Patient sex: M
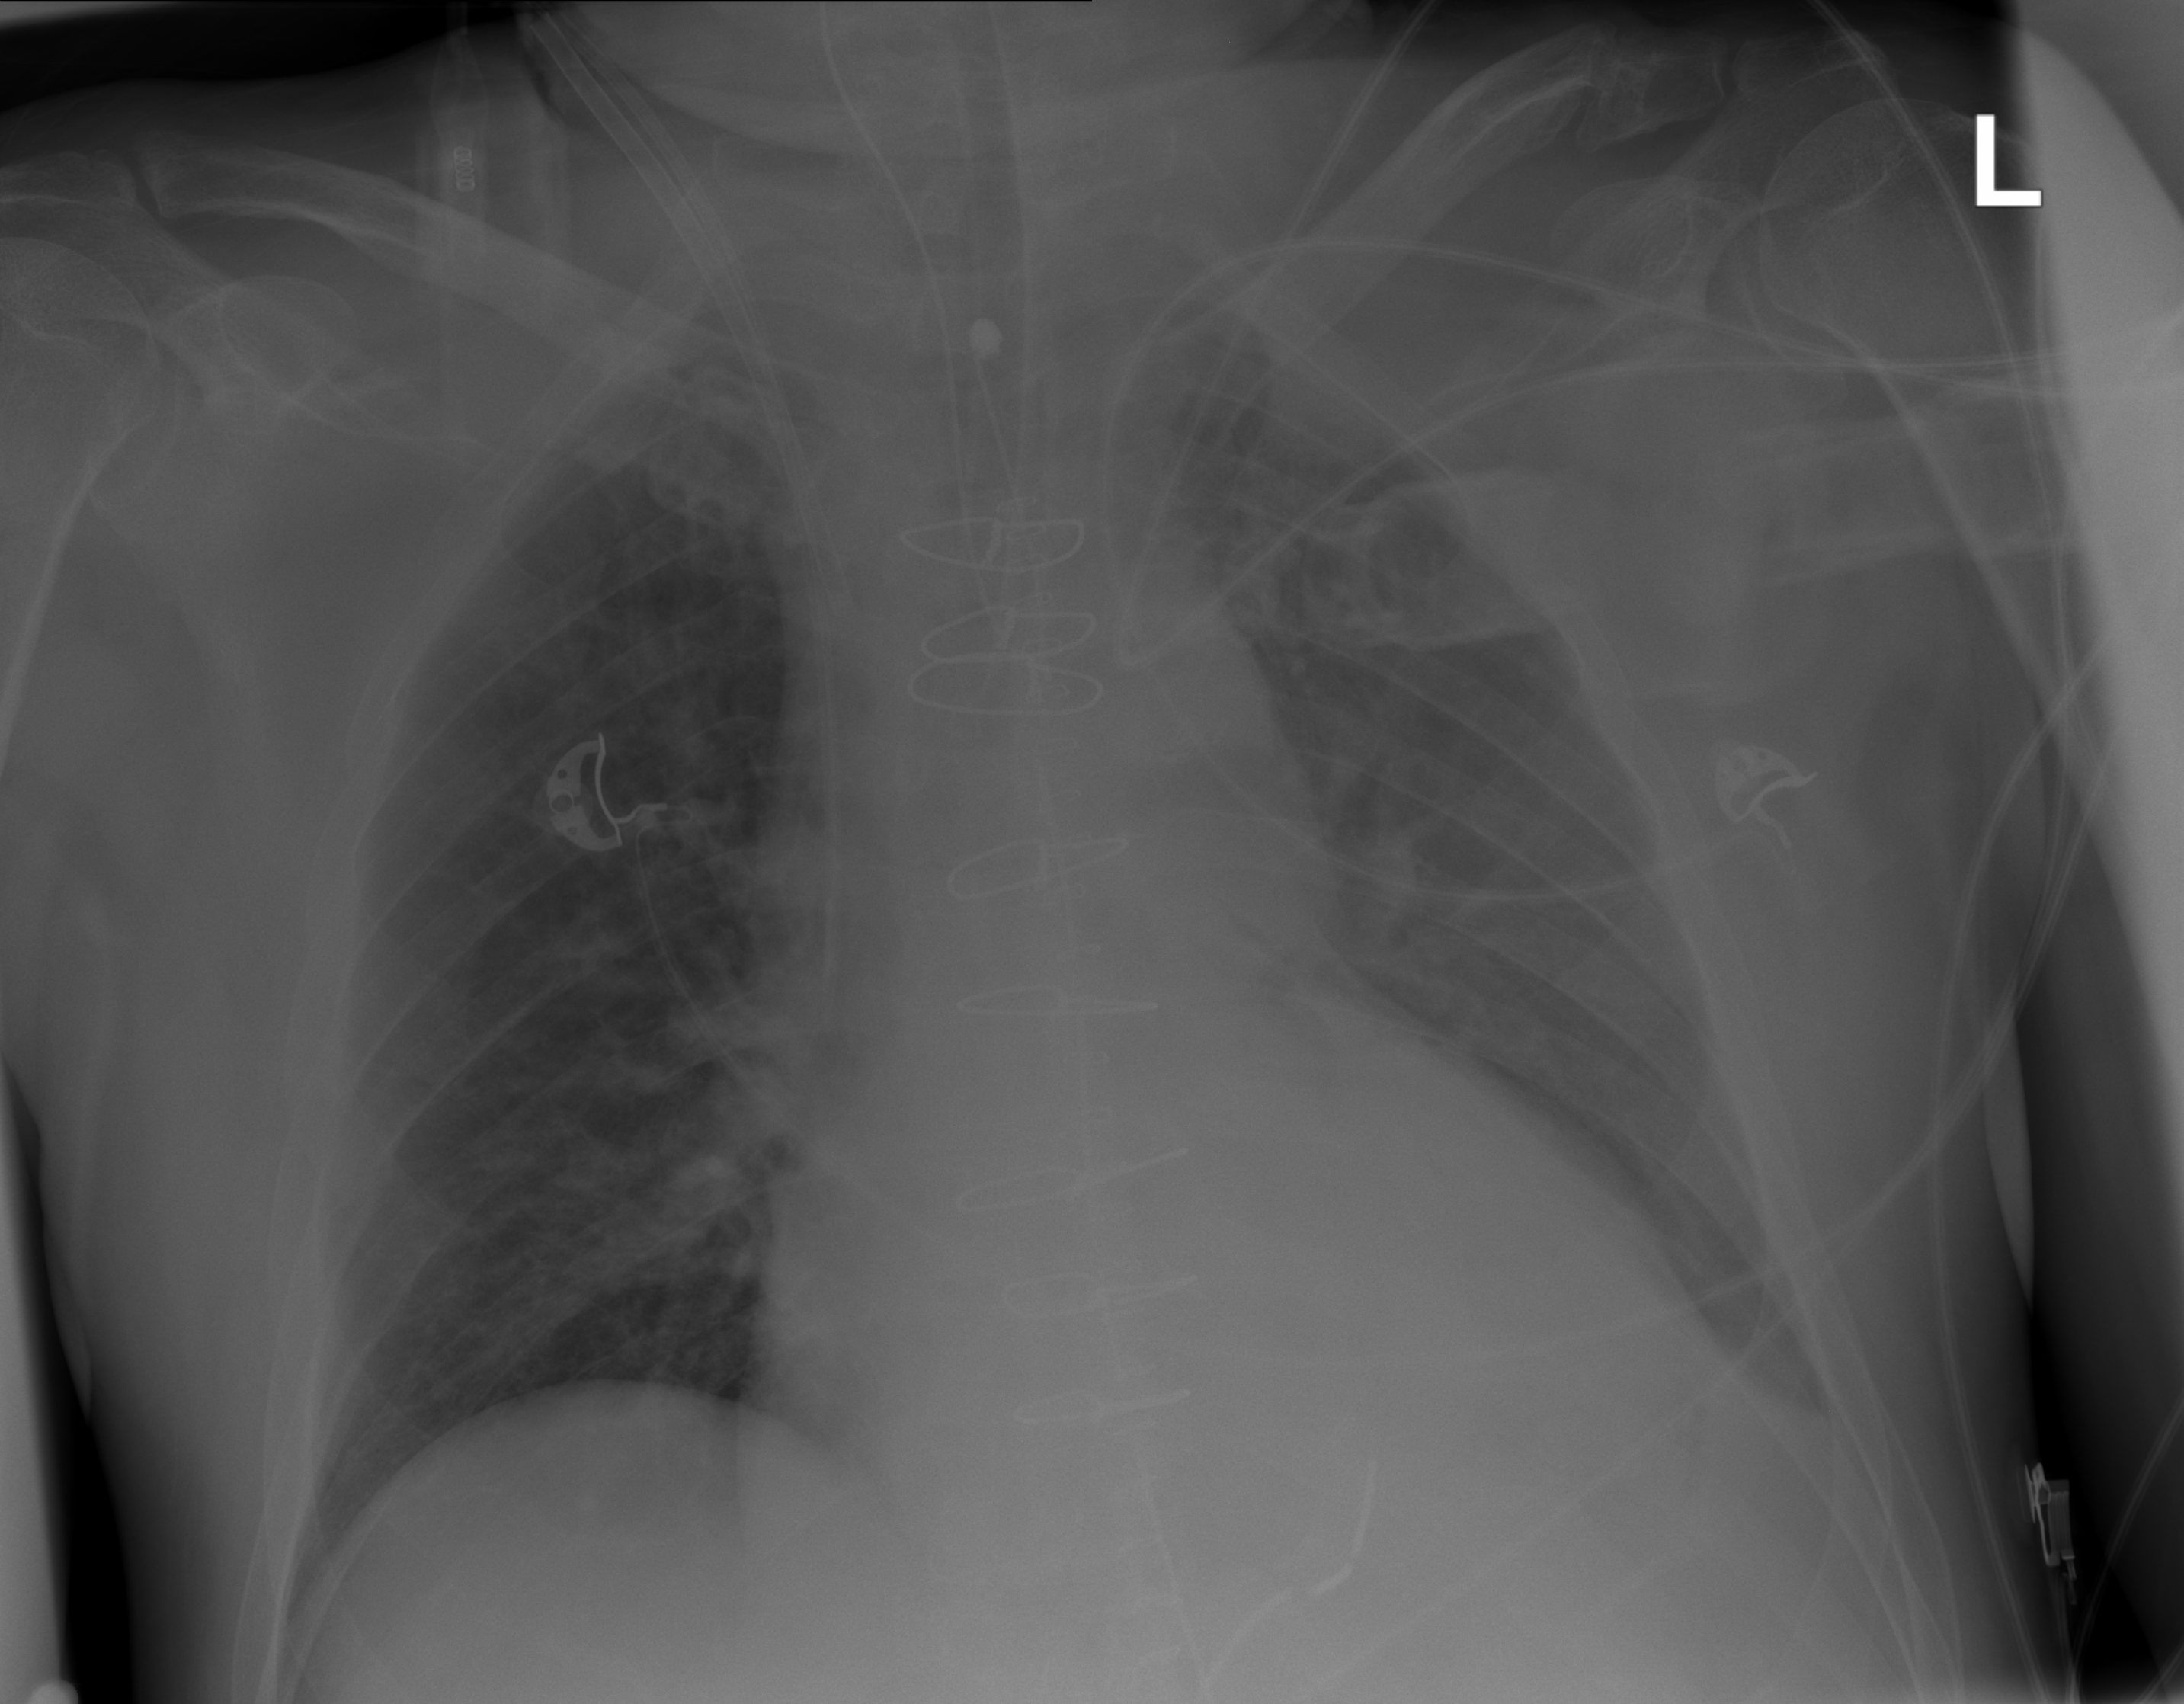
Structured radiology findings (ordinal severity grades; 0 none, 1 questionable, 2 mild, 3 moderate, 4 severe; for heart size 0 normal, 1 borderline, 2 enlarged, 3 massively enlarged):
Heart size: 2
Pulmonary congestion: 2
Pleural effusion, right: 0
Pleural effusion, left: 2
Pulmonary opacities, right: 0
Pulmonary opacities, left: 0
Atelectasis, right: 0
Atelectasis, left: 0